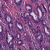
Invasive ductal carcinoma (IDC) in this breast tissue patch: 1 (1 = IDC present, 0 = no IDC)